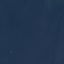
Land use / land cover class: SeaLake